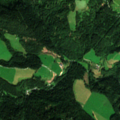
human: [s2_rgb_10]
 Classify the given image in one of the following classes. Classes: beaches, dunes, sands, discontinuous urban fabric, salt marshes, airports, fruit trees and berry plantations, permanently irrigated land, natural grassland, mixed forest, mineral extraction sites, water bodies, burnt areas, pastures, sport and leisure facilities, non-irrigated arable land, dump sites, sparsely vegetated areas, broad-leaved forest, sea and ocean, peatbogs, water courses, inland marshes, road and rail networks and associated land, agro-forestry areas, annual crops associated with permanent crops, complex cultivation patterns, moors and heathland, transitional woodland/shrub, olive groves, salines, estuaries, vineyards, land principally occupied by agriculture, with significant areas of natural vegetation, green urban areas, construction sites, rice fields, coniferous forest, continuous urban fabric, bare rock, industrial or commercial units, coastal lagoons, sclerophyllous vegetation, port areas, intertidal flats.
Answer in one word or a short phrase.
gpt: pastures, land principally occupied by agriculture, with significant areas of natural vegetation, coniferous forest, mixed forest